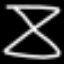
Label: hourglass